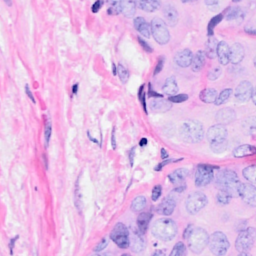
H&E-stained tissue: Breast